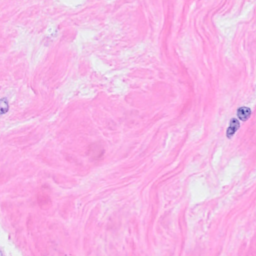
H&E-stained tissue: Breast